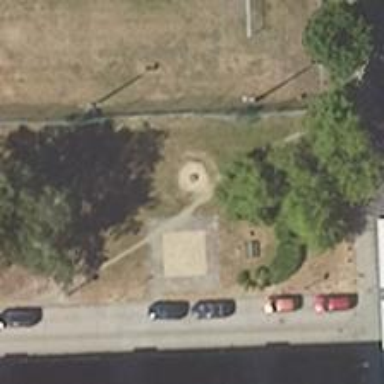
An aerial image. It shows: Playground area for leisure activities on the land.